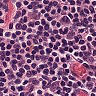
Metastatic tissue present: no